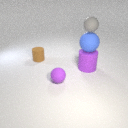
large blue rubber sphere above large purple rubber cylinder